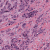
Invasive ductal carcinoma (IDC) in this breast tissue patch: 1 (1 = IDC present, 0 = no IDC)